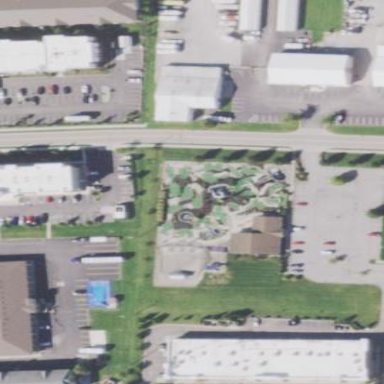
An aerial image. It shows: Miniature golf leisure land.